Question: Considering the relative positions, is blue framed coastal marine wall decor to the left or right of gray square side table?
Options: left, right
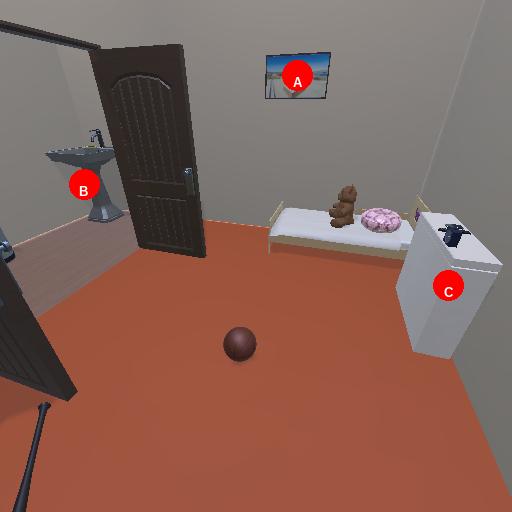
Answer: left